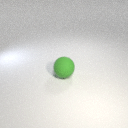
large green rubber sphere